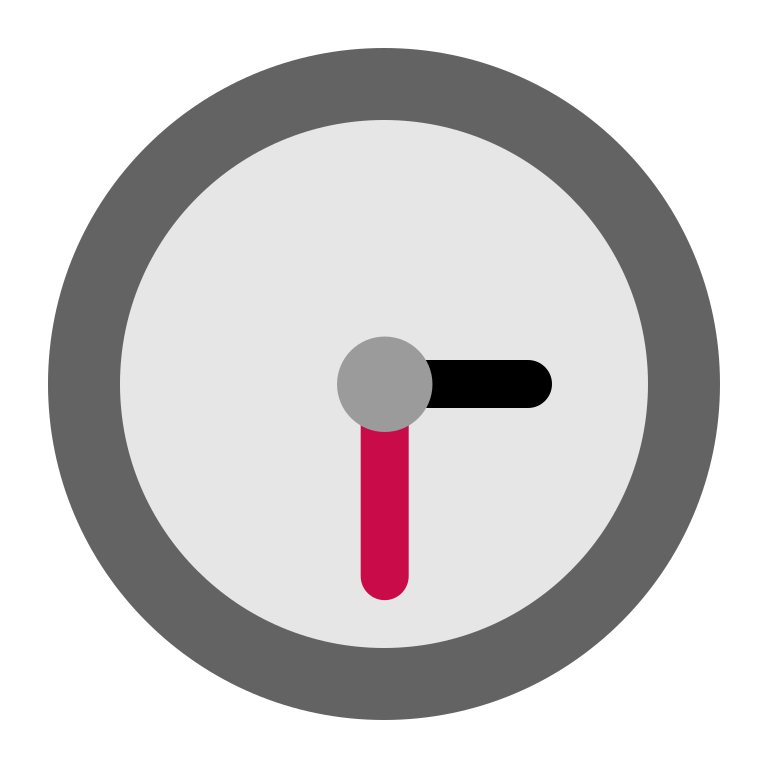
three thirty flat